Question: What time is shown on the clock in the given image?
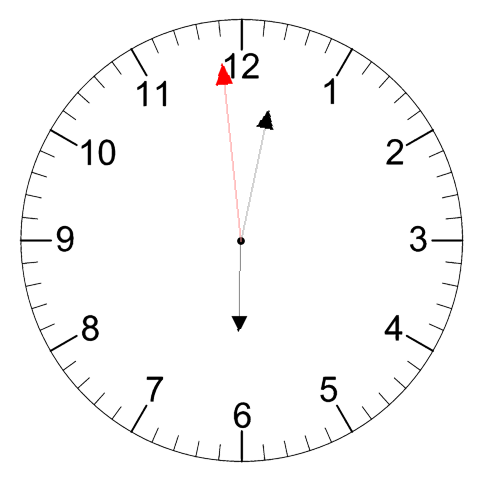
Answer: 06:01:59